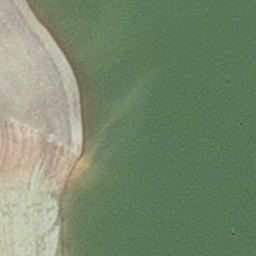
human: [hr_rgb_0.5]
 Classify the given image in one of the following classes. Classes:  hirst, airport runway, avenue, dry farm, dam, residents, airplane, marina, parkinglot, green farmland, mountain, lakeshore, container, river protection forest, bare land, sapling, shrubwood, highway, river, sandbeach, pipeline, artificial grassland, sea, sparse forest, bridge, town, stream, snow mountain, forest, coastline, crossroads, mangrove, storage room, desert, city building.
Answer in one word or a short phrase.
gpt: hirst